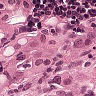
Metastatic tissue present: yes